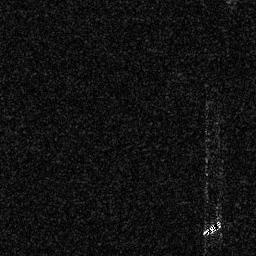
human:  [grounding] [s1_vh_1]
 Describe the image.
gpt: In the satellite image, there is  <ref>1 small ship </ref> <box>[[78, 85, 86, 92, 0]]</box> located at bottom right.